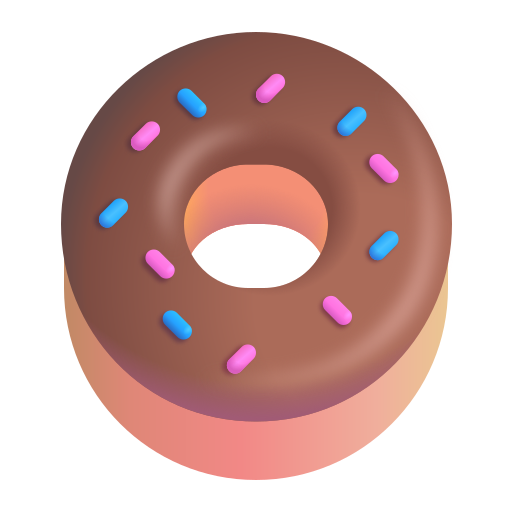
doughnut color